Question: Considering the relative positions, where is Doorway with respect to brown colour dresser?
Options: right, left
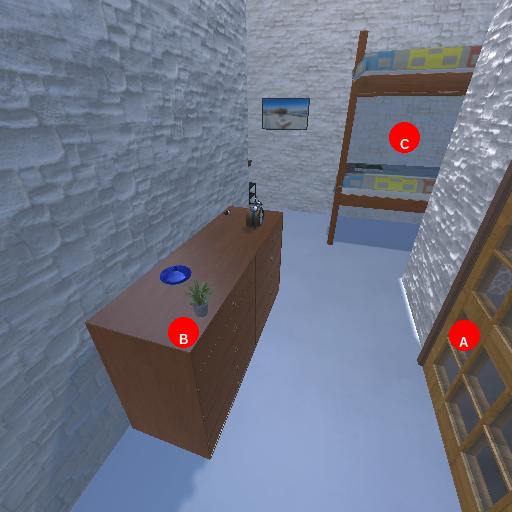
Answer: right